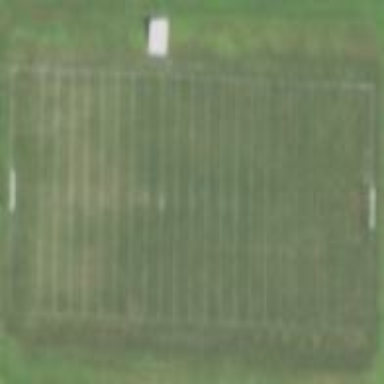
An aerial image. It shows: American football pitch for leisure and sport activities.